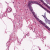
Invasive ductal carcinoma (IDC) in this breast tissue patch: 0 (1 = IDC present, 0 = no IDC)